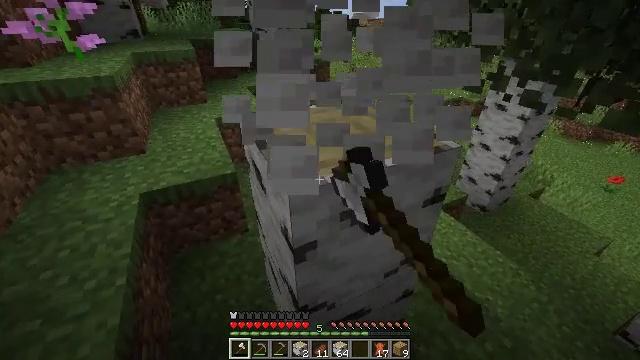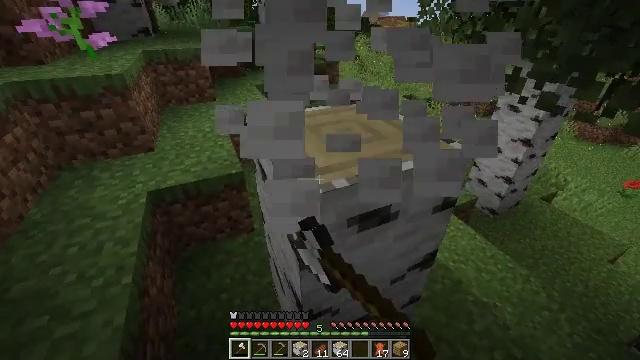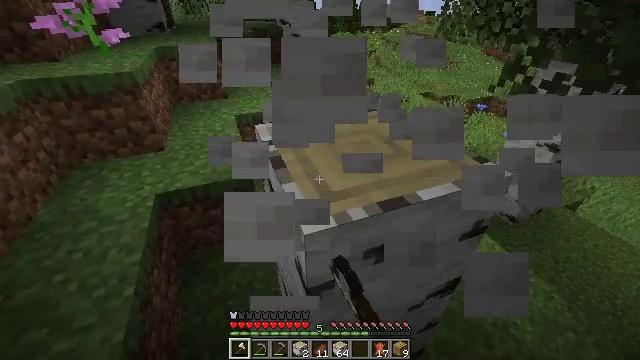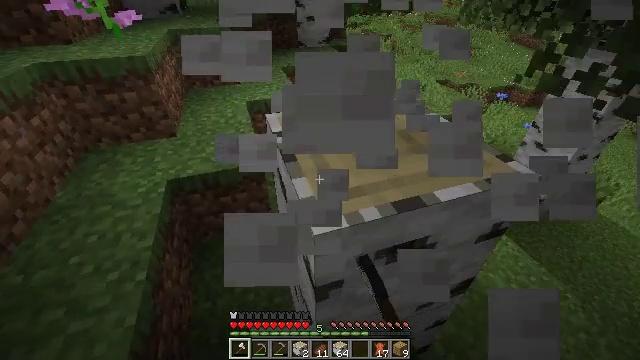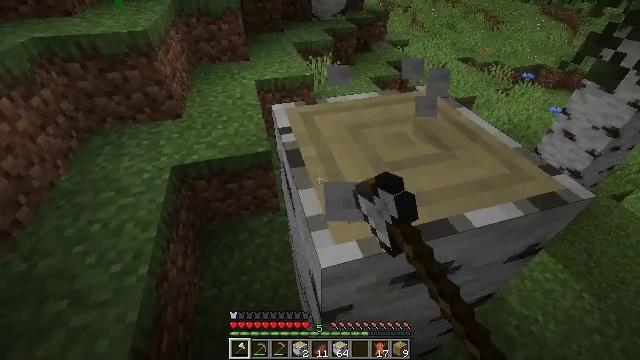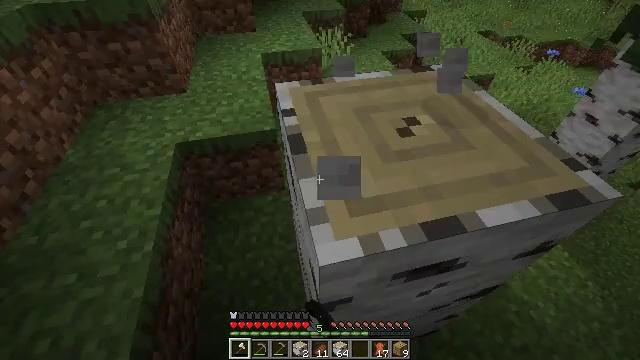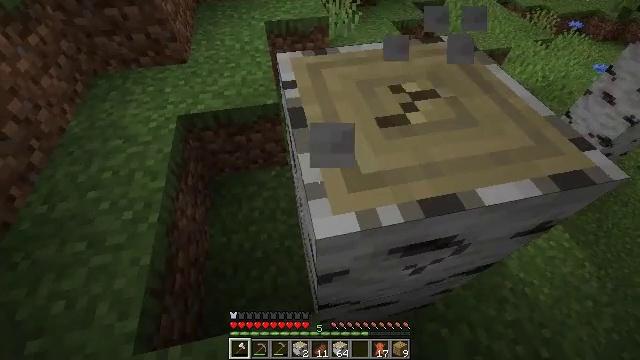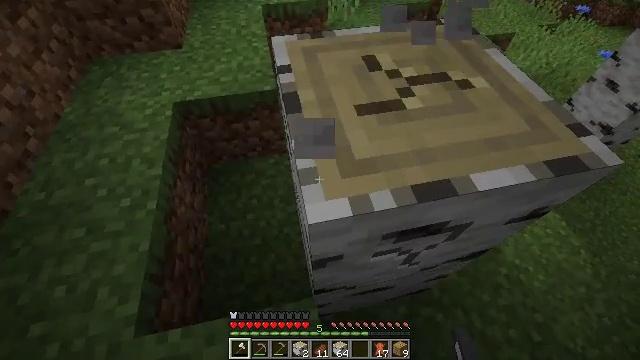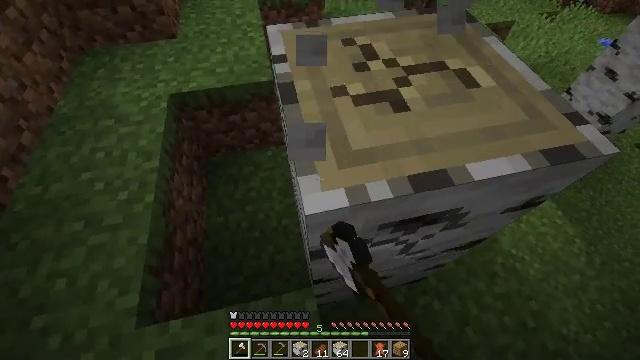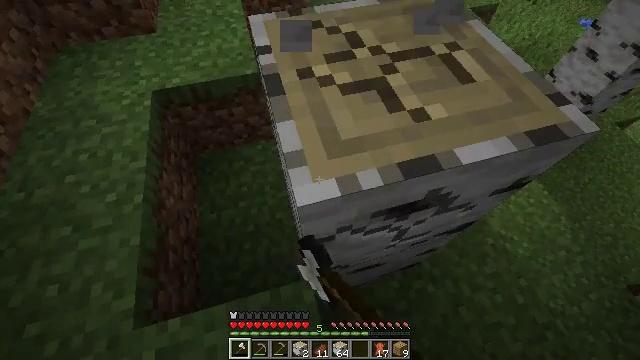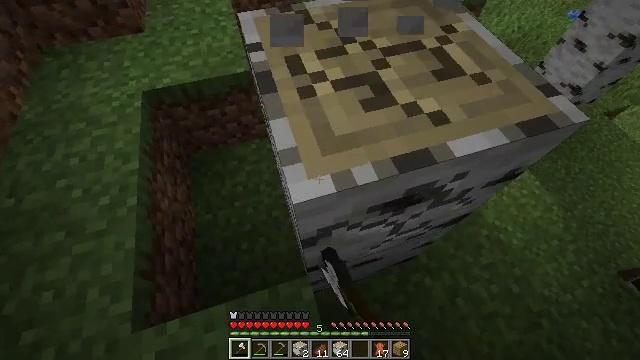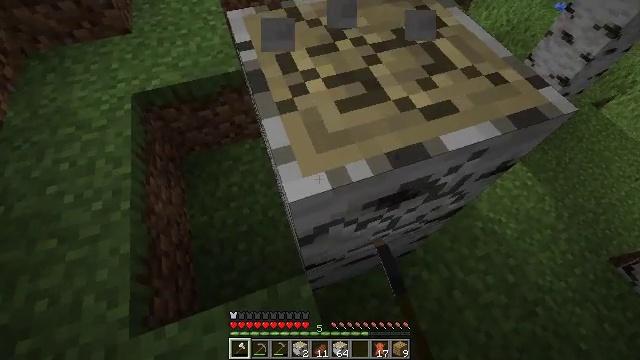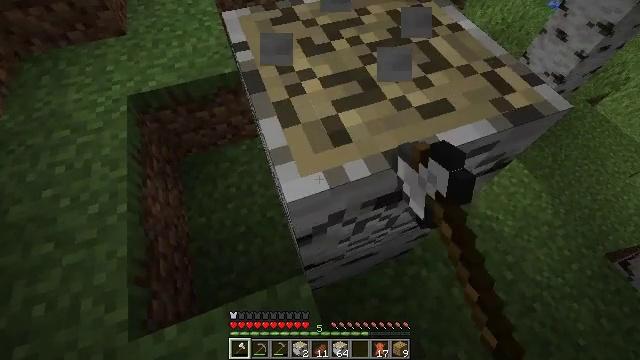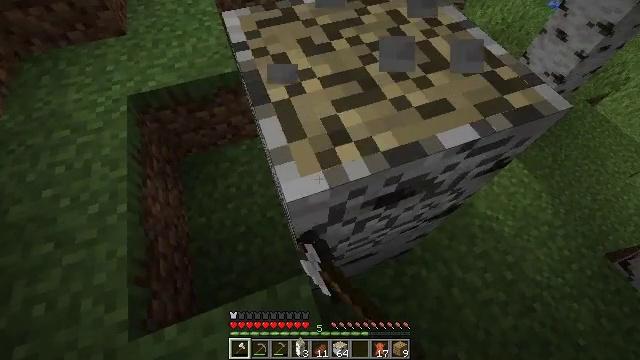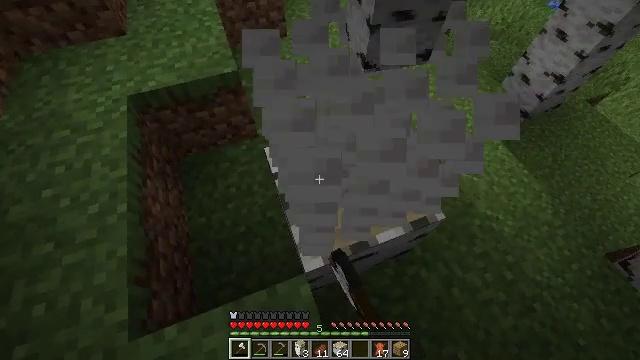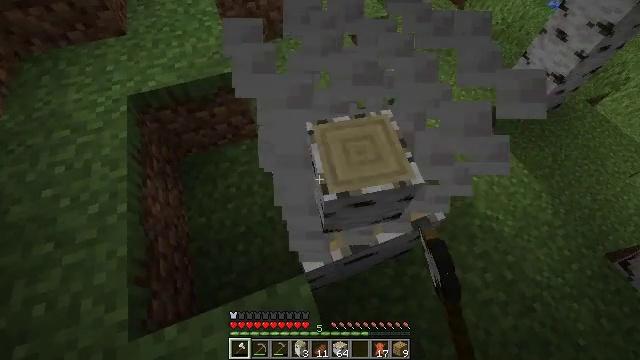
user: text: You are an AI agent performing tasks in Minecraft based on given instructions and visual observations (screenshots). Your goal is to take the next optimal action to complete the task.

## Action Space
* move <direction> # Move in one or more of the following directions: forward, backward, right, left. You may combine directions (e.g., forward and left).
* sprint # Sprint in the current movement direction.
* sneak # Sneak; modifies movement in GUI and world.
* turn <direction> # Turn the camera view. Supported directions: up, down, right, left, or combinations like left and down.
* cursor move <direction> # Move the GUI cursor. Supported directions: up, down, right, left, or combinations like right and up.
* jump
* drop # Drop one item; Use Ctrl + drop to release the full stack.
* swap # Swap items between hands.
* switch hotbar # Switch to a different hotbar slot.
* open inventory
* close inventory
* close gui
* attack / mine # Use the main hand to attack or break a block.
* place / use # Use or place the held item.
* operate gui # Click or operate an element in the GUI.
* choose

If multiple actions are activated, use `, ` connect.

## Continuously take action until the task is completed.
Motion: motion action
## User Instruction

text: Break the birch log in the forest.
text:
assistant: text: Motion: move forward, turn left, attack / mine
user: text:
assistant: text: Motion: move forward, turn left, attack / mine
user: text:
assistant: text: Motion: move forward, turn left and down, attack / mine
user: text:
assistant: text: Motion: turn left and down, attack / mine
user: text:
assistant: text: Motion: turn left and down, attack / mine
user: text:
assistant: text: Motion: turn left and down, attack / mine
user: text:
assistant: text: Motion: turn down, attack / mine
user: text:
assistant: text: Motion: turn down, attack / mine
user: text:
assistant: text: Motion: turn right and down, attack / mine
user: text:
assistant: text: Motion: turn right, attack / mine
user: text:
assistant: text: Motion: turn right, attack / mine
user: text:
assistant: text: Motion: attack / mine
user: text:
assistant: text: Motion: attack / mine
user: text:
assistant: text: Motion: attack / mine
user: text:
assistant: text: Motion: attack / mine
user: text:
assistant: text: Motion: attack / mine
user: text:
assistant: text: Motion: turn right and up, attack / mine
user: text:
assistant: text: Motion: turn right and up, attack / mine
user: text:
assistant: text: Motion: move forward, turn up, attack / mine
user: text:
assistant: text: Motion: move forward, turn right and up
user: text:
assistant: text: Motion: move forward, turn up
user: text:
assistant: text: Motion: move forward, turn up
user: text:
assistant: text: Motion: turn right and up
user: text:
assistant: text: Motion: turn right and up
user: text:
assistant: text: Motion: turn right and up
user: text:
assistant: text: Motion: turn right and up, attack / mine
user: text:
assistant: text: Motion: turn right and up, attack / mine
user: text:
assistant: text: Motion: turn right and up, attack / mine
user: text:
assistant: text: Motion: turn right and up, attack / mine
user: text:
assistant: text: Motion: turn up, attack / mine